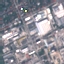
Land use / land cover: Industrial